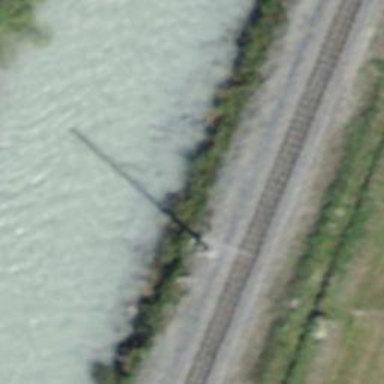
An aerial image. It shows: Catenary mast for power lines.